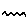
Label: zigzag